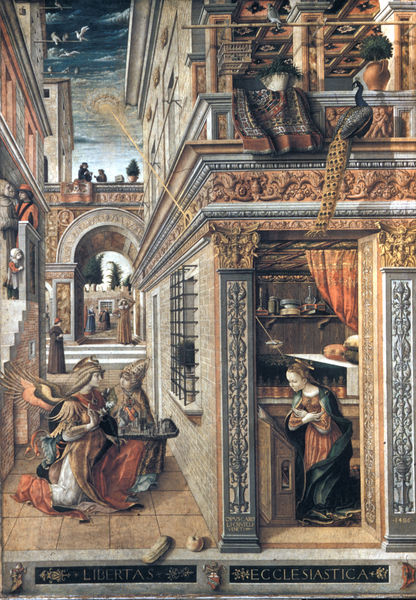
Titel: Maria Verkündigung mit dem Emygdius von Ascoli Piceno
Künstler: Carlo Crivelli
Standort: London
Institution: National Gallery
Schlagwörter: baum, blau, flügel, gott, himmel, vogel, weiß, wolken, bäume, frauen, menschen, stadt, braun, fenster, frau, grau, kleid, licht, männer, orange, raum, schwarz, strasse, säule, säulen, tür, zimmer, gebäude, haus, rot, schleier, tuch, wolke, malerei, muster, ornament, teppich, architektur, bibel, geschichte, mensch, taube, innenraum, vorhang, häuser, vögel, brücke, busch, gitter, kirche, sonne, auge, gewand, gold, decke, gewänder, kind, pflanze, pflanzen, renaissance, tugend, arbeit, kinder, engel, vase, apfel, balkon, blumentopf, relief, topf, schrift, bücher, ecke, bogen, fassade, gasse, italien, perspektive, dorf, türe, rundbogen, treppe, papst, vorhänge, inschrift, ornamente, stuck, stufen, tor, kirchen, bögen, lichtstrahl, durchblick, orient, religion, palast, stern, torbogen, zentralperspektive, tauben, brett, fliesen, knien, strahl, pfau, kacheln, beten, gebet, personifikation, altar, pult, fries, sims, heiligenschein, gesims, nimbus, fasan, freiheit, fluchtpunkt, mittelalter, etagen, tempel, heilige, erleuchtung, einblick, maria, madonna, betend, stockwerke, erzengel, verkündigung, lektüre, latein, freis, architketur, heiliger geist, aussenraum, gabriel, buchmalerei, botticelli, tugenden, caravaggio, durchnlick, ecclesiastica, fenster*, hus, libertas, trappe, engel gabriel, latie